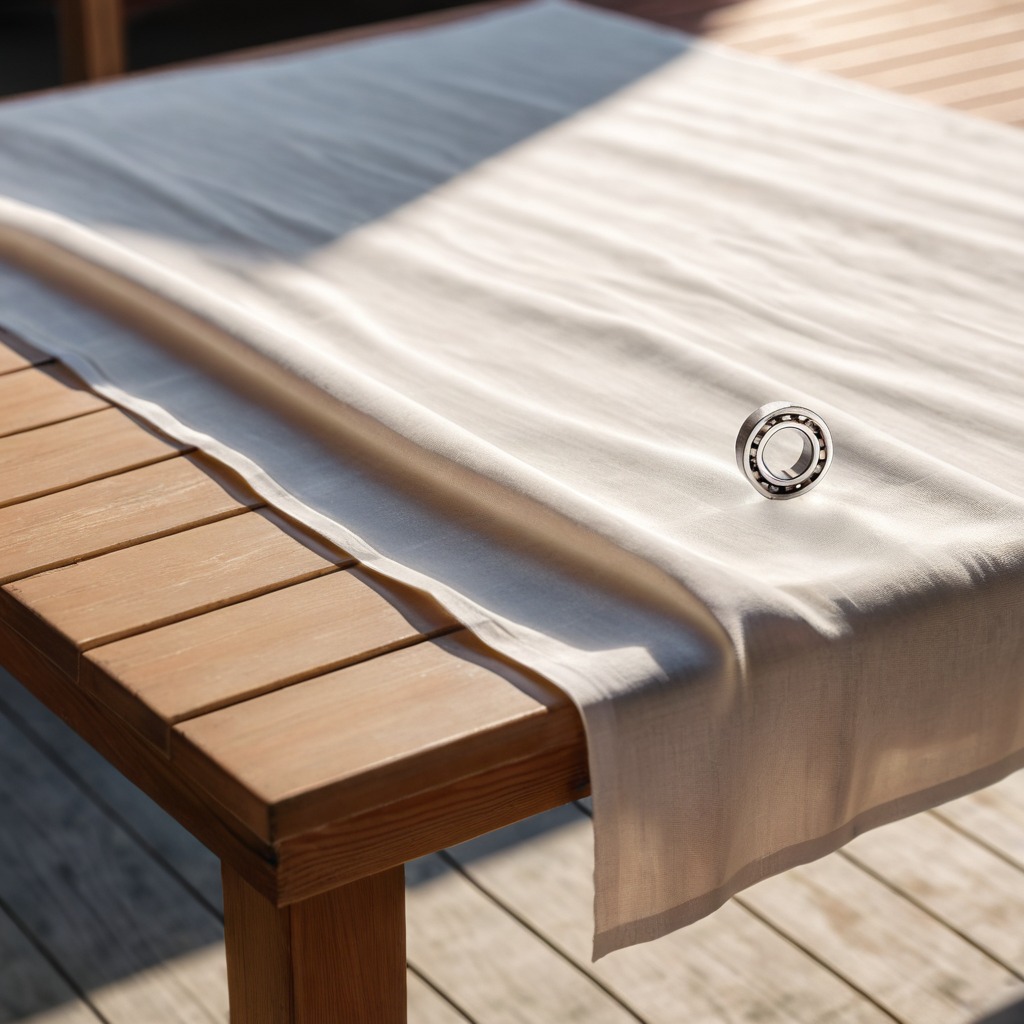
A metal ball bearing lies on the wooden table in an outdoor workshop during daytime bright natural light soft shadows worn but beneath the cloth.